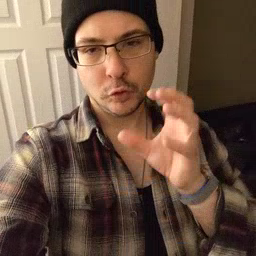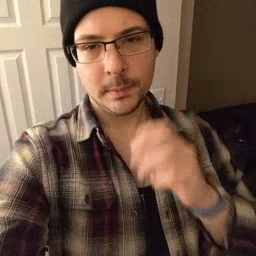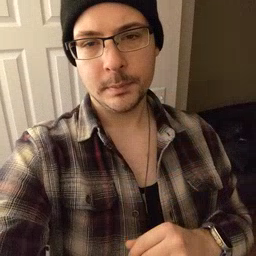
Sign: drink